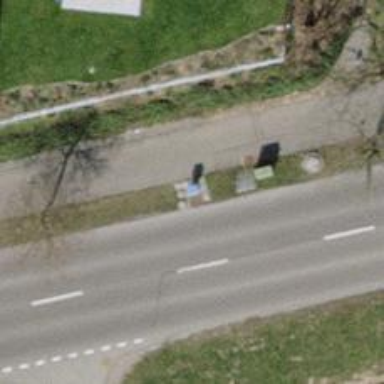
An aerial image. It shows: Traffic monitoring system is in place.